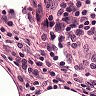
Metastatic tissue present: no